Question: I display a chart but I have to specify that my th column is (scope=row) in javascript code.
The chart used in this manner, Html code (example of using) :
'''
<html>
<head>
<script language="javascript" type="text/javascript" src="jquery-1.10.2.min.js"></script>
<script language="javascript" type="text/javascript" src="jquery.visualize.plugin.js"></script>
<link type="text/css" rel="stylesheet" href="base.css"/>
<link type="text/css" rel="stylesheet" href="jquery.visualize.plugin.css"/>
<script type="text/javascript">
$(function(){
$('table').visualize({type: 'line'}).appendTo('body');
});
</script>
</head>
<body>
<table>
<caption>2009 Employee Sales by Department</caption>
<thead>
<tr>
<td></td>
<th scope="col">2010</th>
<th scope="col">2011</th>
<th scope="col">2012</th>
<th scope="col">2013</th>
<th scope="col">2014</th>
</tr>
</thead>
<tbody>
<tr>
<th scope="row">Gastro</th>
<td>10</td>
<td>20</td>
<td>30</td>
<td>40</td>
<td>50</td>
</tr>
<tr>
<th scope="row">Pneumo</th>
<td>20</td>
<td>30</td>
<td>20</td>
<td>40</td>
<td>40</td>
</tr>
<tr>
<th scope="row">Procto</th>
<td>80</td>
<td>90</td>
<td>60</td>
<td>100</td>
<td>90</td>
</tr>
</tbody>
</table>
</body>
</html>
'''
You can see that in , for the tags, we used .
I use a datatTable to fill the table and I want to know how to specify it in javascript code.
My javascript code :
'''
function fillDataTable(data) {
if ($("#table_campaigns").css("visibility") == "hidden")
$("#table_campaigns").css("visibility", "visible");
$('#table_campaigns').dataTable({
'aaData': data,
'aoColumns': [
{ "sTitle": "", "sCellType": "th", "fnCreatedCell": function (cell) { cell.scope = 'row';}},
{ "sTitle": "2010" },
{ "sTitle": "2011" },
{ "sTitle": "2012" },
{ "sTitle": "2013" },
{ "sTitle": "2014" }
],
"iDisplayLength": 10,
"bJQueryUI": true,
"bDestroy": true,
"bPaginate": true,
"bLengthChange": false,
"bFilter": true,
"bSort": false,
"bInfo": false,
"bAutoWidth": false
});
}
'''
I tested too but in vain.
Here is my chart :

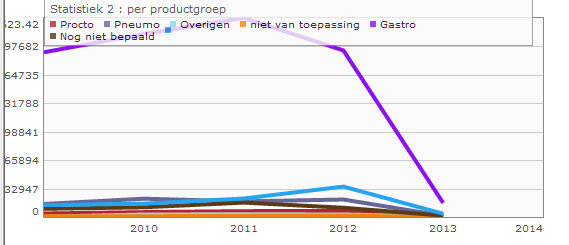
Answer: This way works for me:
'''
$('table tbody th').attr('scope','row');
'''
You only want to use '>' when looking for direct childrens. 'th' is not a direct children of 'tbody'.
Also, you need to add quotes.
<URL>